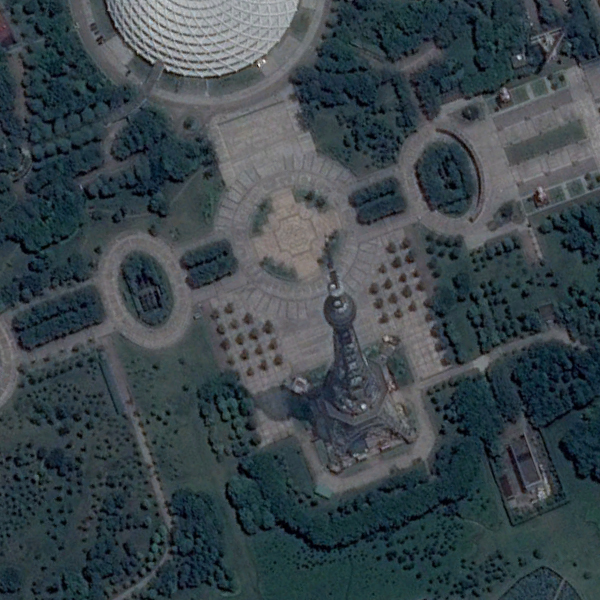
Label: Square